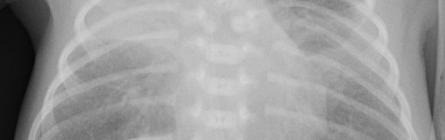
Diagnosis: PNEUMONIA